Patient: sex M, age 29
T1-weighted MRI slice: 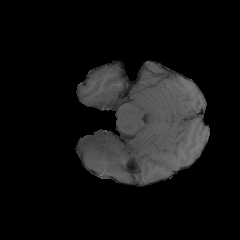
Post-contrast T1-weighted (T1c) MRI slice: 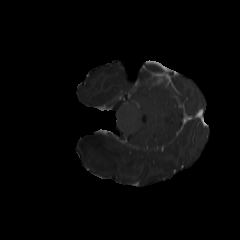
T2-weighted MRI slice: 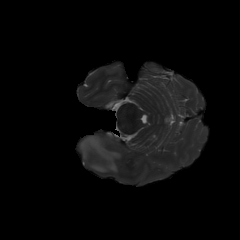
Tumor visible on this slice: yes
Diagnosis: Astrocytoma, IDH-mutant
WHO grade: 4